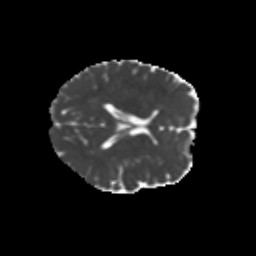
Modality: MD
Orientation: axial
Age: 25
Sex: female
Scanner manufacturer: siemens
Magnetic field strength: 3 T
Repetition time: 1.8 s
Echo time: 0.07 s